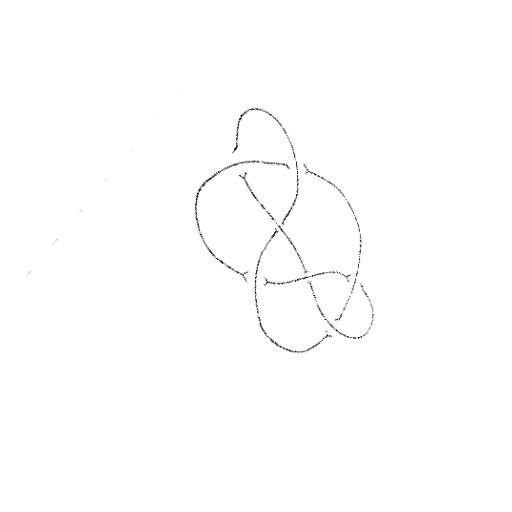
Crossing number: 7